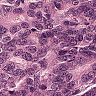
Metastatic tissue present: yes